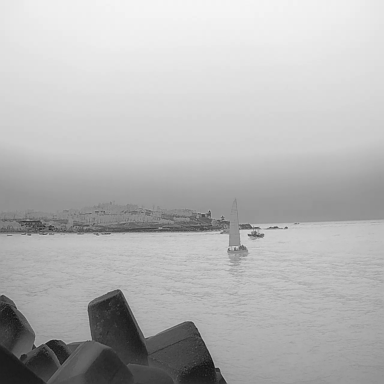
There is a sailboat in the infrared image.